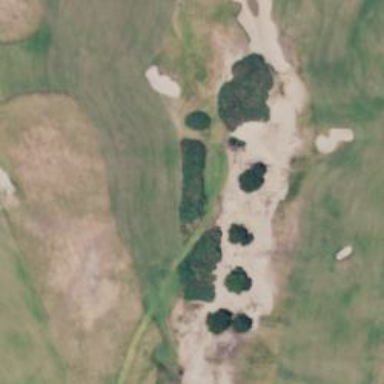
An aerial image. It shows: Path for both roads and golfers.